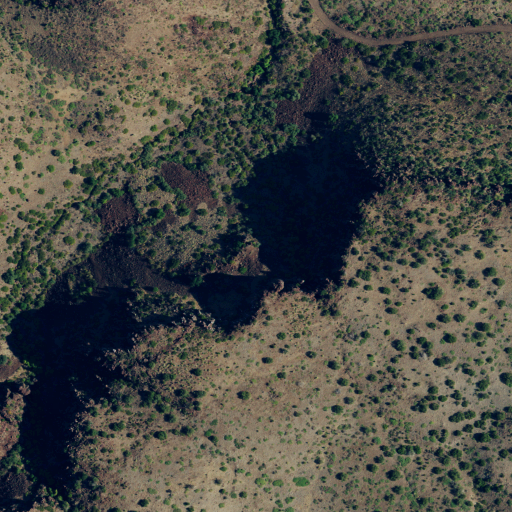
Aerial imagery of bar in Texas named Mouflon Reef containing shrub and evergreen forest